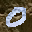
Label: 0